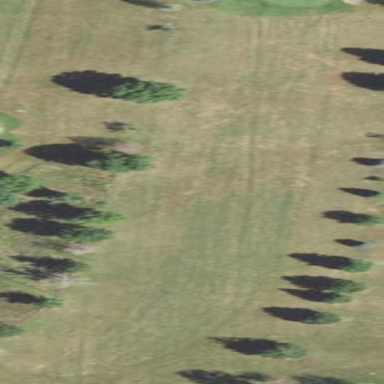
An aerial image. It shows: Grassy area designated as golf fairway.